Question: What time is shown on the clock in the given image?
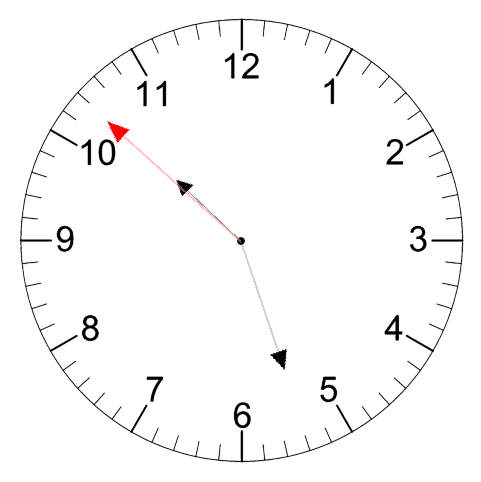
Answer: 10:26:52